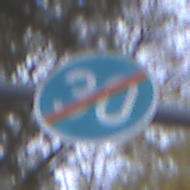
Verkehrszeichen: EndeMindestgeschwindigkeit
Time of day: MorningAfternoon
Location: Outdoor (Urban)
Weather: Overcast
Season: NotSpecified
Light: Natural